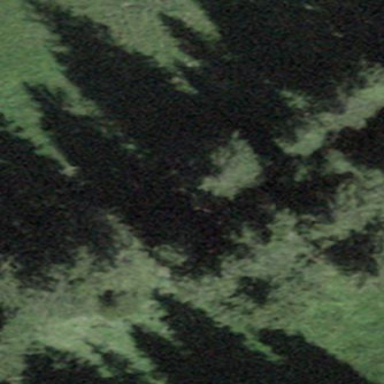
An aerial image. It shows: Serene woodland landscape.